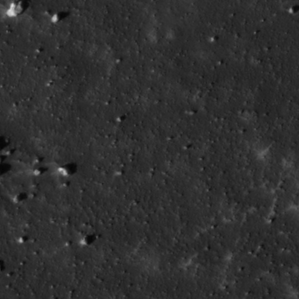
Label: non_frost